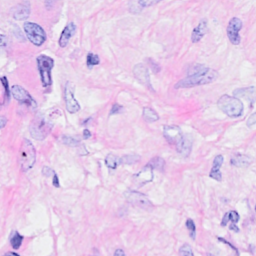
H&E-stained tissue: Breast